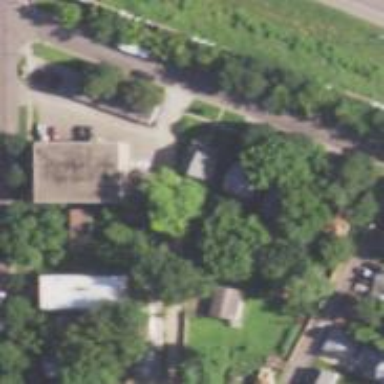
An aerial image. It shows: Alleyway designated as service road.